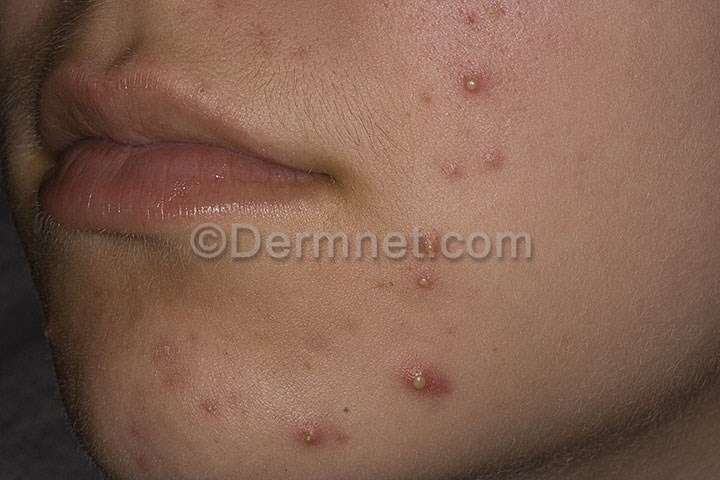
Disease: Acne and Rosacea Photos